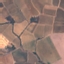
Label: PermanentCrop